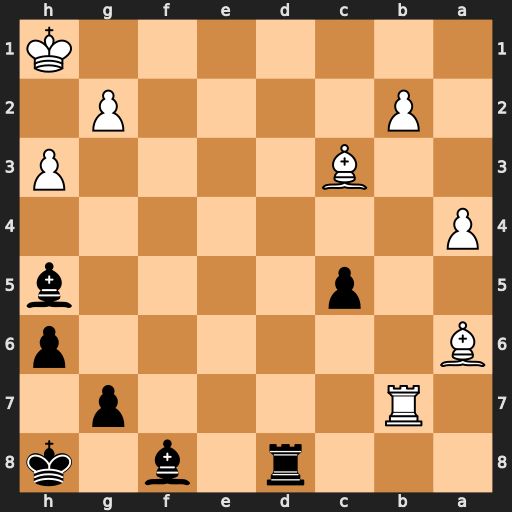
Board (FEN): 3r1b1k/1R4p1/B6p/2p4b/P7/2B4P/1P4P1/7K
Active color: b
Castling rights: -
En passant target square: -
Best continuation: Rd1+ Kh2 Bd6+ g3 Bf3